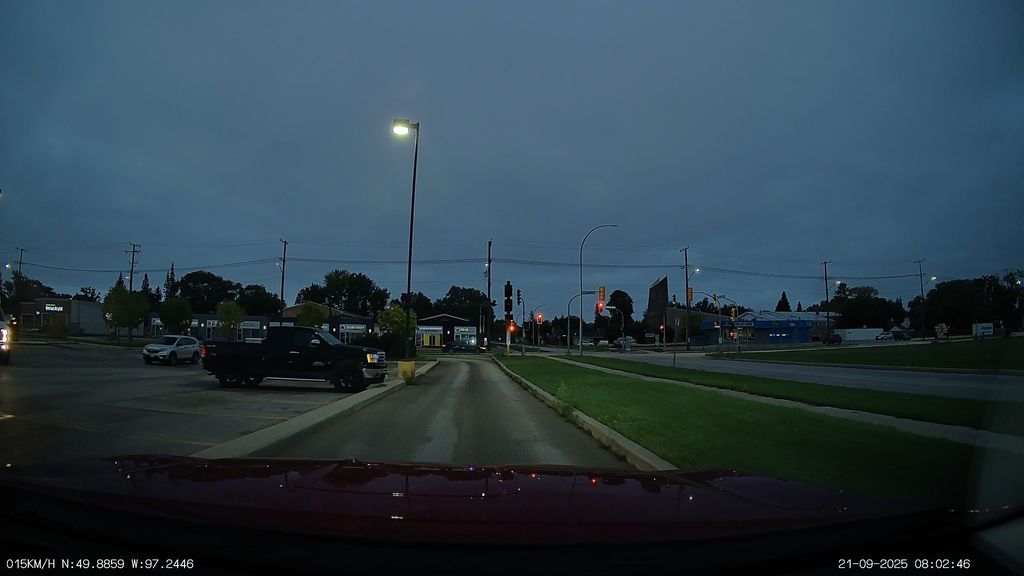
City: winnipeg